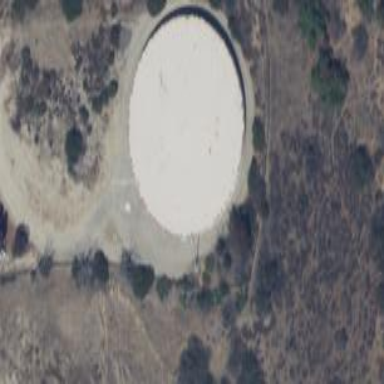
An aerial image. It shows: Building with water storage tank. The tank is used for storing water.